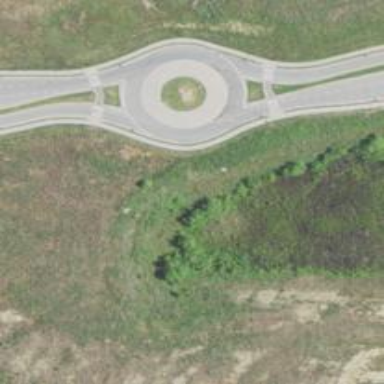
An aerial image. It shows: Tertiary road made of asphalt leading to roundabout junction.